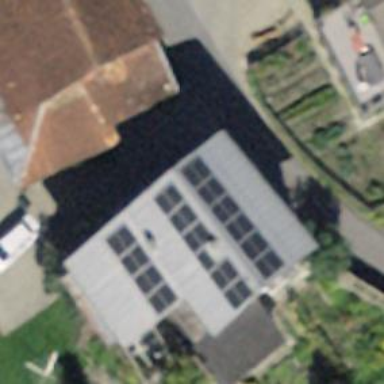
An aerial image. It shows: Café.